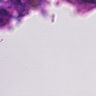
Metastatic tissue present: no